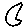
Label: moon